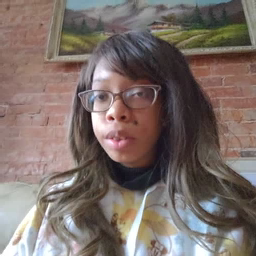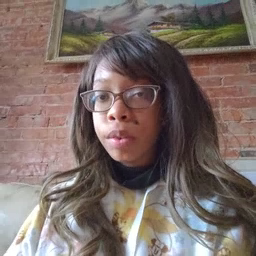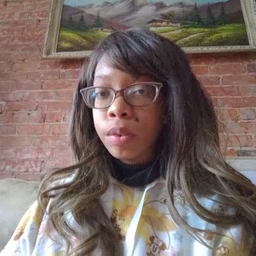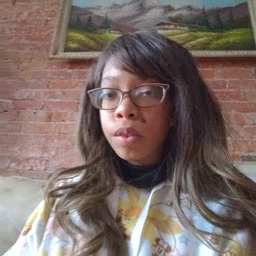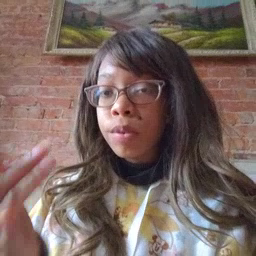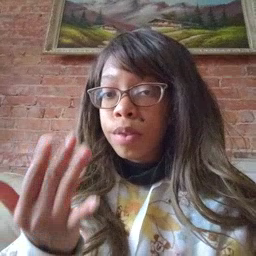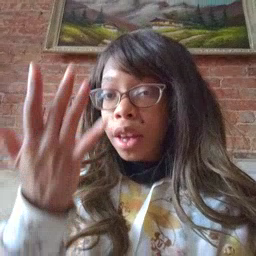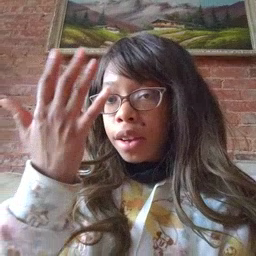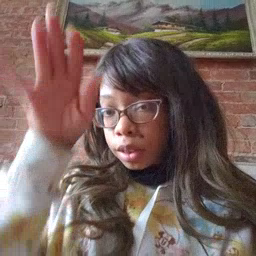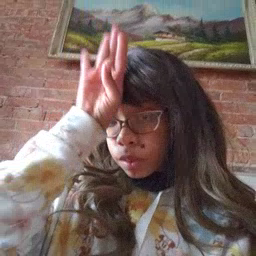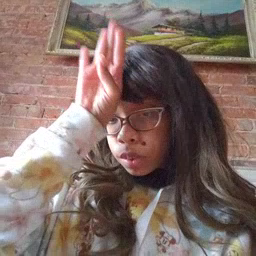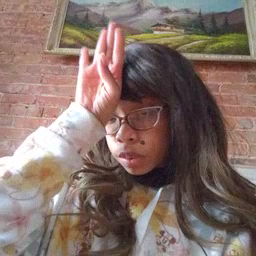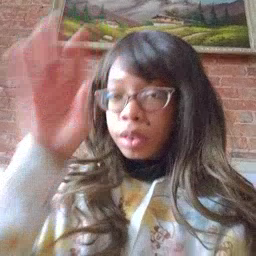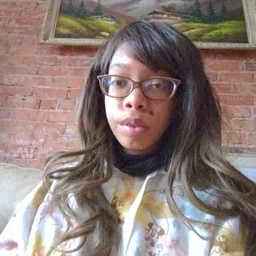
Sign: fireman